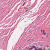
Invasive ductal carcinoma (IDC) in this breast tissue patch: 0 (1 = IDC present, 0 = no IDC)